Question: I've been trying to use 'StreamReader' to read a log file. I cannot verify what it is encoded in, as when I open it in notepad++ and select ANSI encoding, I get this result:

I'm getting the characters needed when using ANSI but they are followed by things like [NULL][EOT][SOH][NUL][SI]
When I try and read the file in VB (using 'StreamReader' or 'ReadAll') with ANSI encoding selected the resulting string I get back is completely wrong.
How could I read a file like this in VB.net?
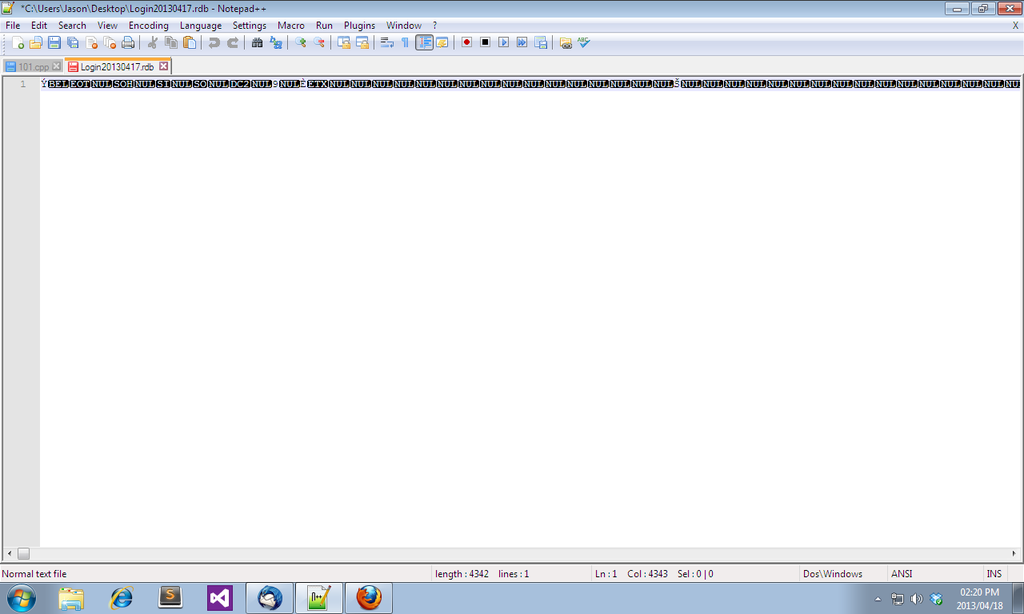
Answer: You could use the <URL> method,
'''
Dim textFromFile as string = IO.File.ReadAllText("C:\Users\Jason\Desktop\login20130417.rdb", System.Text.Encoding.ASCII) 'Or Unicode, UFT32, UFT8, UFT7, BigEndianUnicode or default. Default is ANSI.
'''
If you still don't get the text you need by using the default encoding (ANSI), then you can always try the other 6 different encoding methods.
It appears that your file is corrupt, using the code below I was able to get a binary representation of whatever is in the file, I got this,
'''
1111111111111101000001110000010000000000000001010000000000010011000000000000100000000000000111100000000000100110000000000011100000000010000000000000000000000000000000000000000000000000000000000000000000000000000000000000000000000000000000000000000000000000000000000110000000000000000000000000000000000000000000000000000000000000000000000000000000000000000000000000000000000000000000000000000000000000000000000000000000000000000000000000000000000000000000000000000000000000000000000000000000000000000000000000000000000000000000000000000000000000000000000000000000000000000000000000000000000000000000000000000000000000000000000000000000000000000000000000000000000000000000000000000000000000000000000000000000000000000000000000000000000000000000000000000000000000000000000000000000000000000000000000000000000000000000000000000000000000000000000000000000000000000000000000000000000000000000000000000000000000000000000000000000000000000000000000000000000000000000000000000000000000000000000000000000000000000000000000000000000000000000000000000000000000000000000000000000000000000000000000000000000000000000000000000000000000000000000000000000000000000000000000000000000000000000000000000000000000000000000000000000000000000000000000000000000000000000000000000000000000000000000000000000000000000000000000000000000000000000000000000000000000000000000000000000000000000000000000000000000000000000000000000000000000000000000000000000000000000000000000000000000000000000000000000000000000000000000000000000000000000000000000000000000000000000000000000000000000000000000000000000000000000000000000000000000000000000000000000000000000000000000000000000000000000000000000000000000000000000000000000000000000000000000000000000000000000000000000000000000000000000000000000000000000000000000000000000000000000000000000000000000000000000000000000000000000000000000000000000000000000000000000000000000000000000000000000000000000000000000000000000000000000000000000000000000000000000000000000000000000000000000000000000000000000000000000000000000000000000000000000000000000000000000000000000000000000000000000000000000000000000000000000000000000000000000000000000000000000000000000000000000000000000000000000000000000000000000000000000000000000000000000000000000000000000000000000000000000000000000000000000000000000000000000000000000000000000000000000000000000000000000000000000000000000000000000000000000000000000000000000000000000000000000000000000000000000000000000000000000000000000000000000000000000000000000000000000000000000000000000000000000000000000000000000000000000000000000000000000000000000000000000000000000000000000000000000000000000000000000000000000000000000000000000000000000000111111111111110100000111000001000000000000000101000000000001001100000000000010000000000000011110000000000010100000000000111111111111110100000000000000000000000000000000000000000000000000000000000000000000000000000000000000000000000000000000000000000000000000000000000000000110011100000000000000000000000000000000000000000000000000000000000000000000000000000000000000000000000000000000000000000000000000000000000000000000000000000000000000000000000000000000000000000000000000000000000000000000000000000000000000000000000000000000000000000000000000000000000000000000000000000000000000000000000000000000000000000000000000000000000000000000000000000000000000000000000000000000000000000000000000000000000000000000000000000000000000000000000000000000000000000000000000000000000000000000000000000000000000000000000000000000000000000000000000000000000000000000000000000000000000000000000000000000000000000000000000000000000000000000000000000000000000000000000000000000000000000000000000000000000000000000000000000000000000000000000000000000000000000000000000000000000000000000000000000000000000000000000000000000000000000000000000000000000000000000000000000000000000000000000000000000000000000000000000000000000000000000000000000000000000000000000000000000000000000000000000000000000000000000000000000000000000000000000000000000000000000000000000000000000000000000000000000000000000000000000000000000000000000000000000000000000000000000000000000000000000000000000000000000000000000000000000000000000000000000000000000000000000000000000000000000000000000000000000000000000000000000000000000000000000000000000000000000000000000000000000000000000000000000000000000000000000000000000000000000000000000000000000000000000000000000000000000000000000000000000000000000000000000000000000000000000000000000000000000000000000000000000000000000000000000000000000000000000000000000000000000000000000000000000000000000000000000000000000000000000000000000000000000000000000000000000000000000000000000000000000000000000000000000000000000000000000000000000000000000000000000000000000000000000000000000000000000000000000000000000000000000000000000000000000000000000000000000000000000000000000000000000000000000000000000000000000000000000000000000000000000000000000000000000000000000000000000000000000000000000000000000000000000000000000000000000000000000000000000000000000000000000000000000000000000000000000000000000000000000000000000000000000000000000000000000000000000000000000000000000000000000000000000000000000000000000000000000000000000000000000000000000000000000000000000000000000000000000000000000000000000000000000000000000000000000000000000000000000000000000000000000000000000000000000000000000000000000
'''
The massive amount of null data would suggest that the file is corrupt, which would also explain why we are not getting a lot of data whenever we try to read the file.
The code,
'''
Dim fileData As String = IO.File.ReadAllText("C:\Users\Jason\Desktop\login20130417.rdb")
Dim i As Integer = 0
Dim binaryData As String = ""
Dim ch As String = ""
Do Until i = fileData.Length
ch = fileData.Chars(i)
bin = bin & System.Convert.ToString(AscW(ch), 2).PadLeft(8, "0")
i = i + 1
Loop
'''